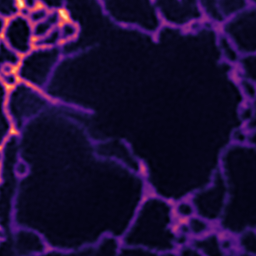
Label: Super-resolution ER image